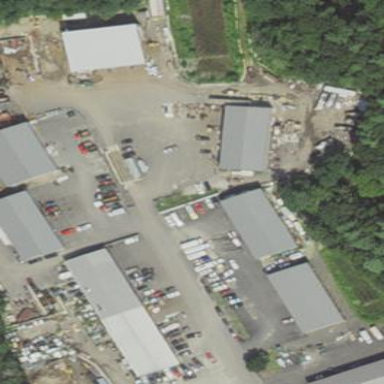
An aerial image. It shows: Industrial area designated as scrap yard.